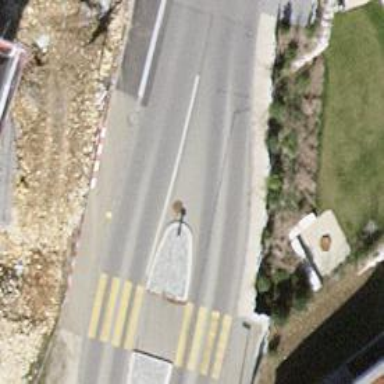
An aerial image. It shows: Public transport stop position.